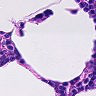
Metastatic tissue present: no